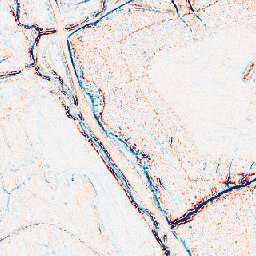
Category: classical
Decomposition family: uniform
Decomposition parameters: size: 5
Upsampling method: nearest
Upsampling parameters: scale: 8
Upsampling scale: 8